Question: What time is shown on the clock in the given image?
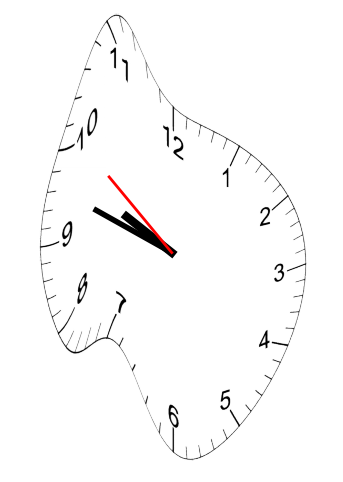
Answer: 09:47:51